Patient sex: M
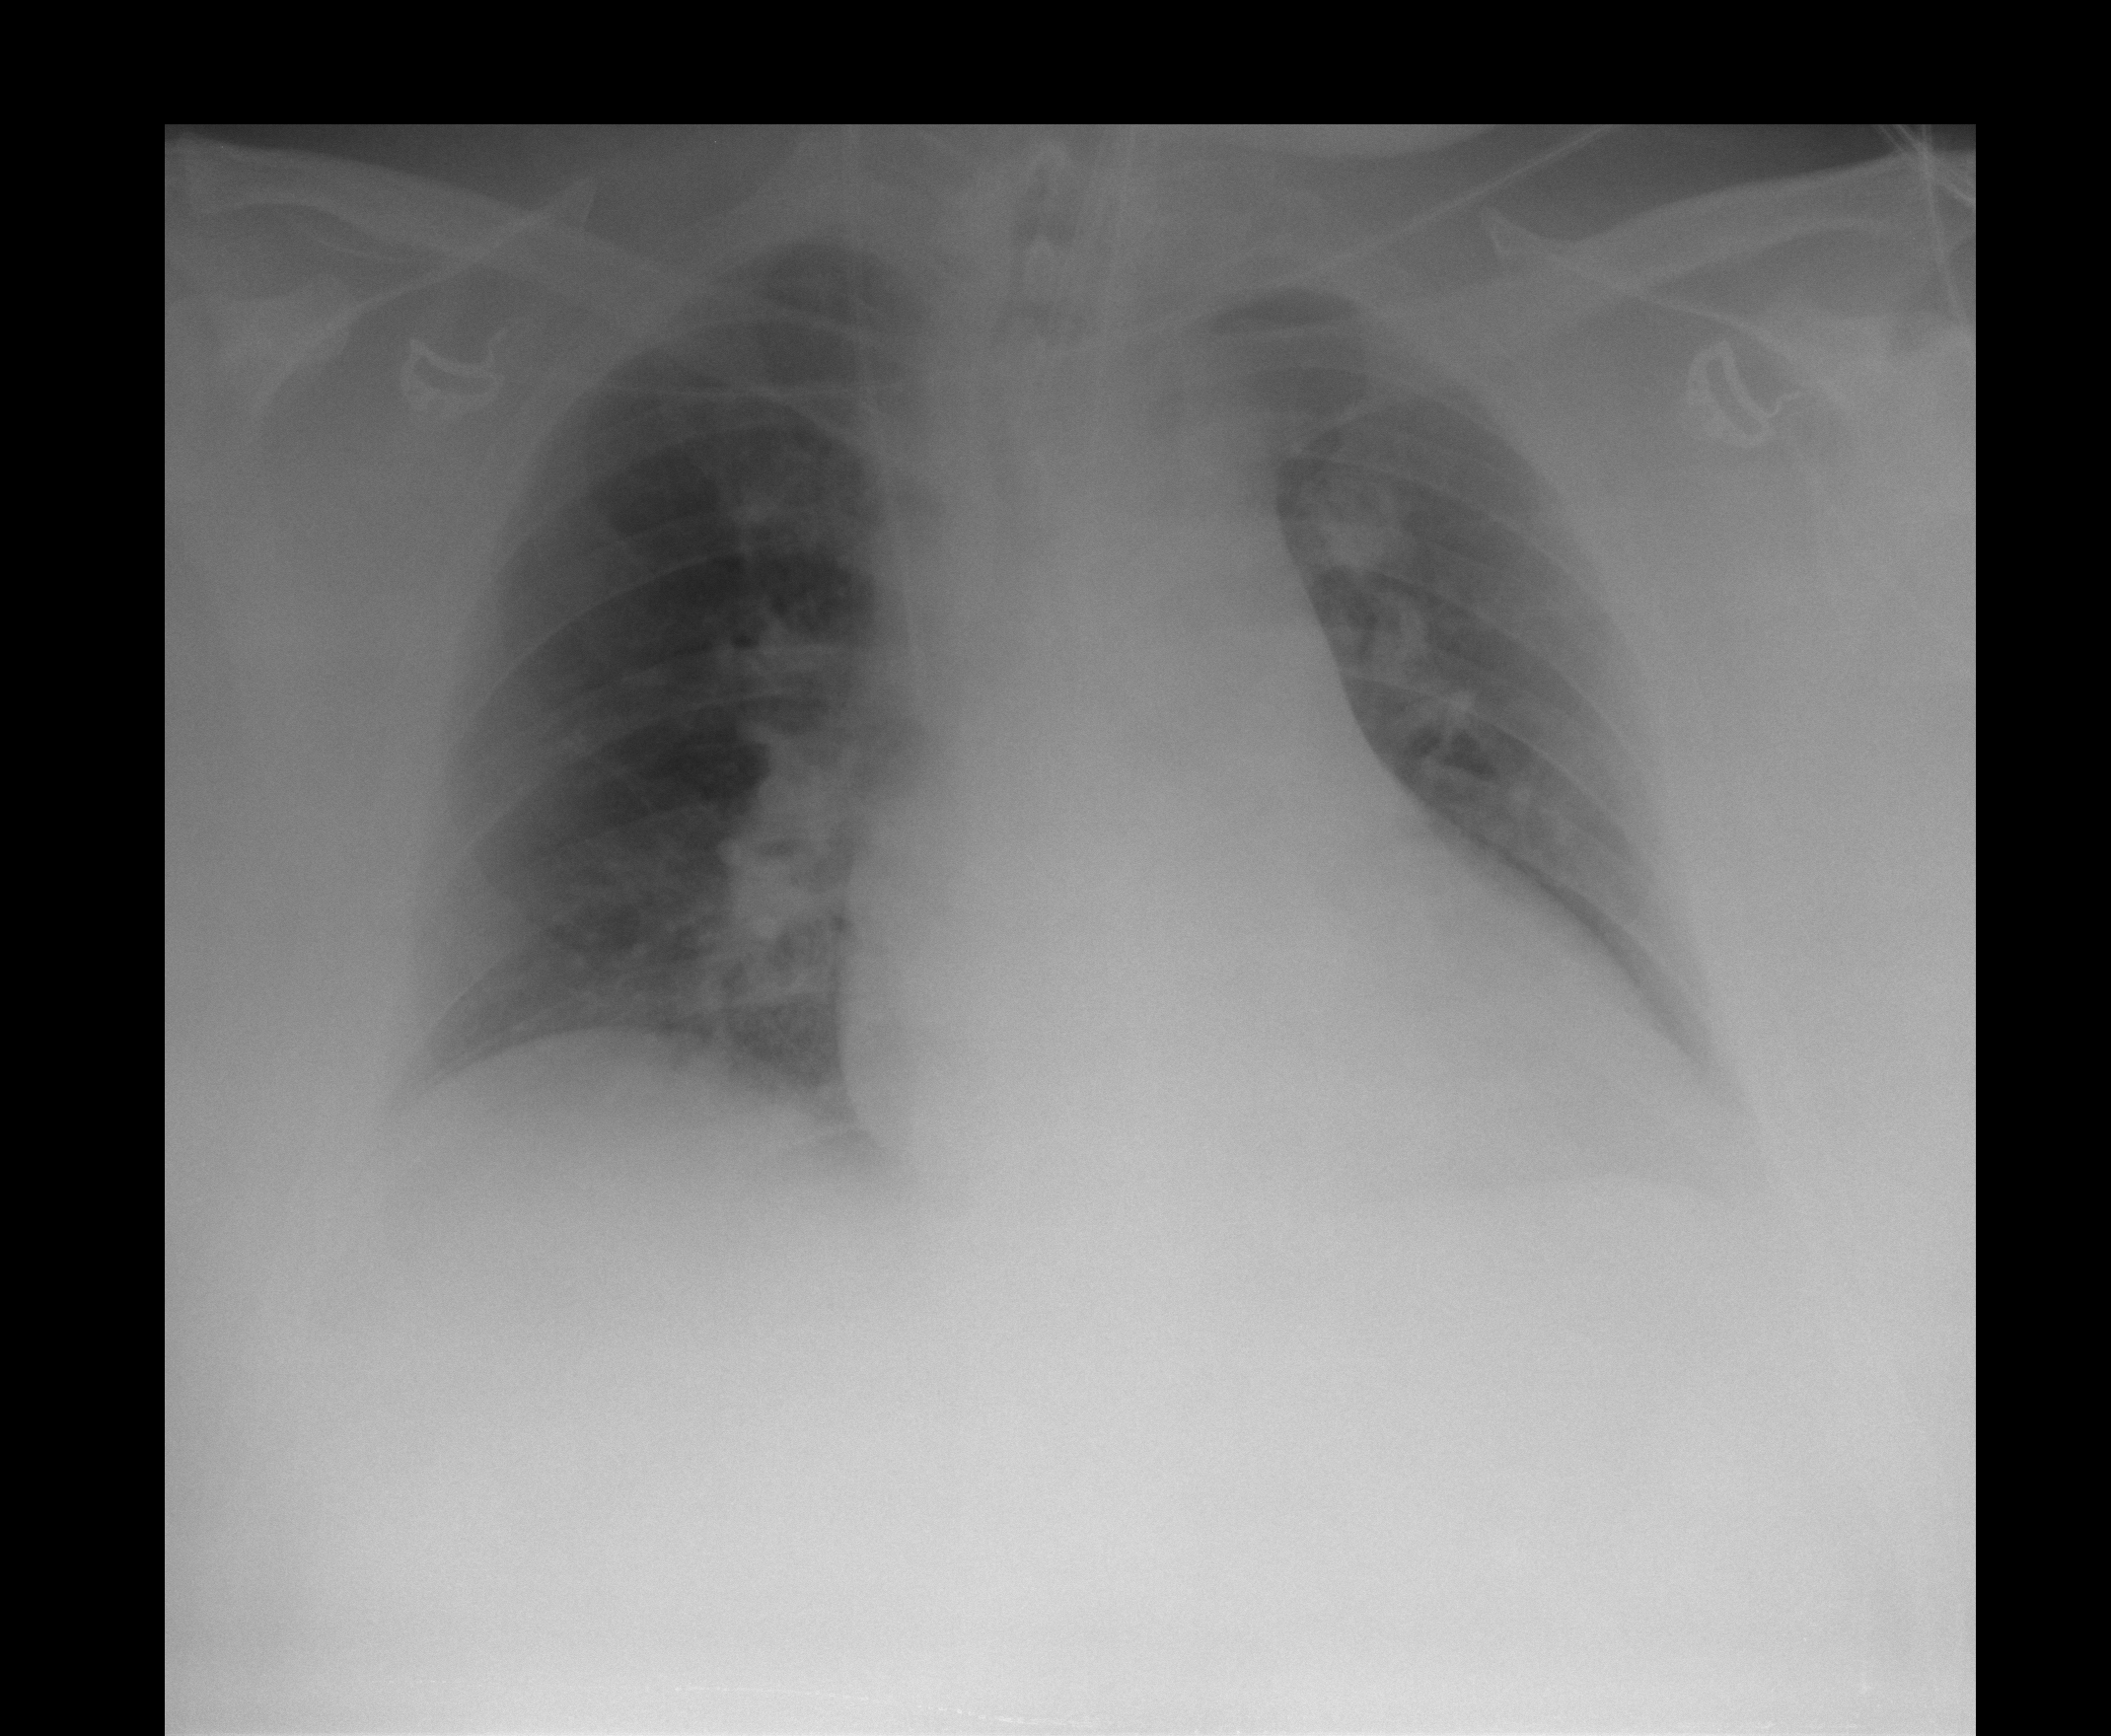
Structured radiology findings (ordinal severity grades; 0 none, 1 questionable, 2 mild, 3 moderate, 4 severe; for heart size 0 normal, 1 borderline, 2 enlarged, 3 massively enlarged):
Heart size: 2
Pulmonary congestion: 2
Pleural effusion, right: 1
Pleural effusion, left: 1
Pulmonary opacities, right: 1
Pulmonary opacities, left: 1
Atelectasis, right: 2
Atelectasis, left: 2